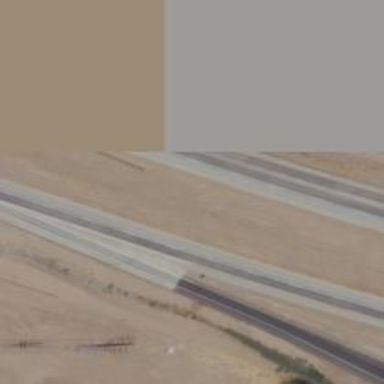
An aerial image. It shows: Trunk link highway.